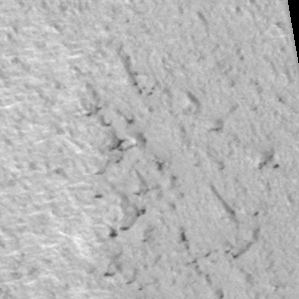
Label: frost